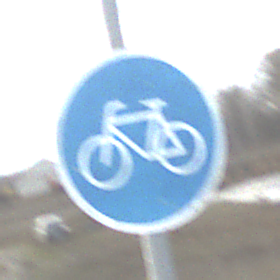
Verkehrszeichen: Radweg
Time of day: SunriseSunset
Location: Outdoor (RoadRail)
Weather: PartlyCloudy
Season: NotSpecified
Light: Natural